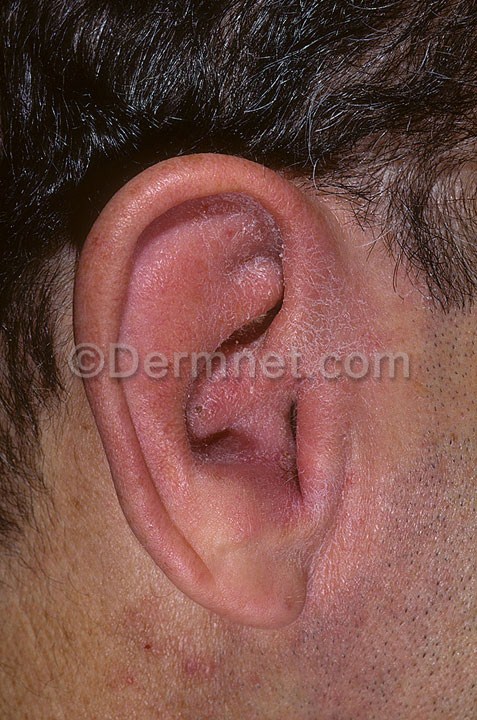
Disease: Eczema Photos